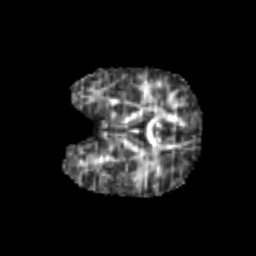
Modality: FA
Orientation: coronal
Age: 6
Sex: male
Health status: healthy